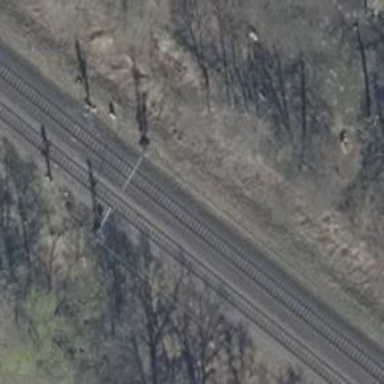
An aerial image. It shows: Milestone along the railway with catenary mast.